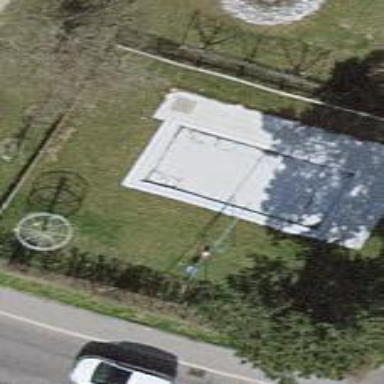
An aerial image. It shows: Outdoor personal swimming pool situated in leisure land.